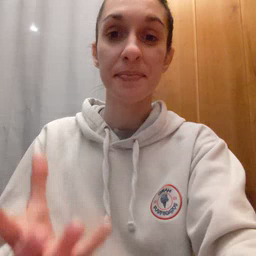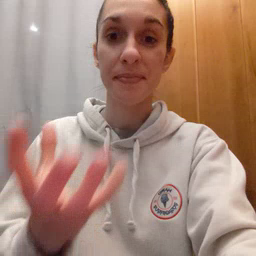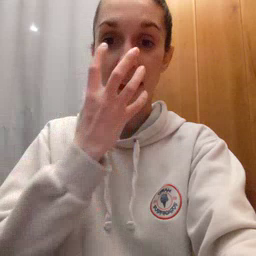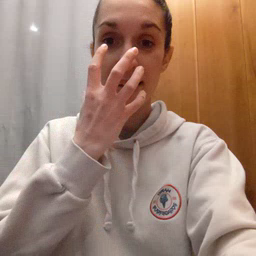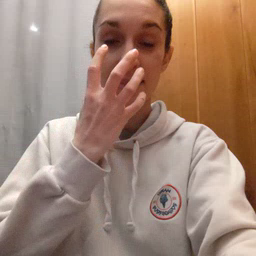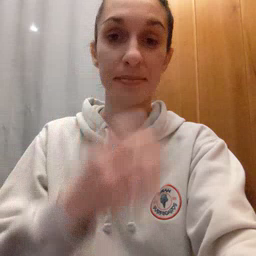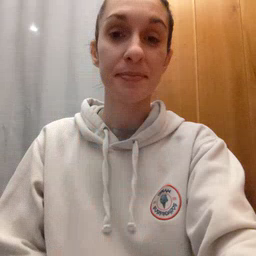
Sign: mad